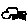
Label: car